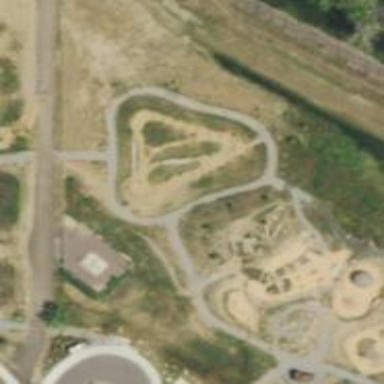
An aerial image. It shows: Pump track for cycling located on cycleway.